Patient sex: F
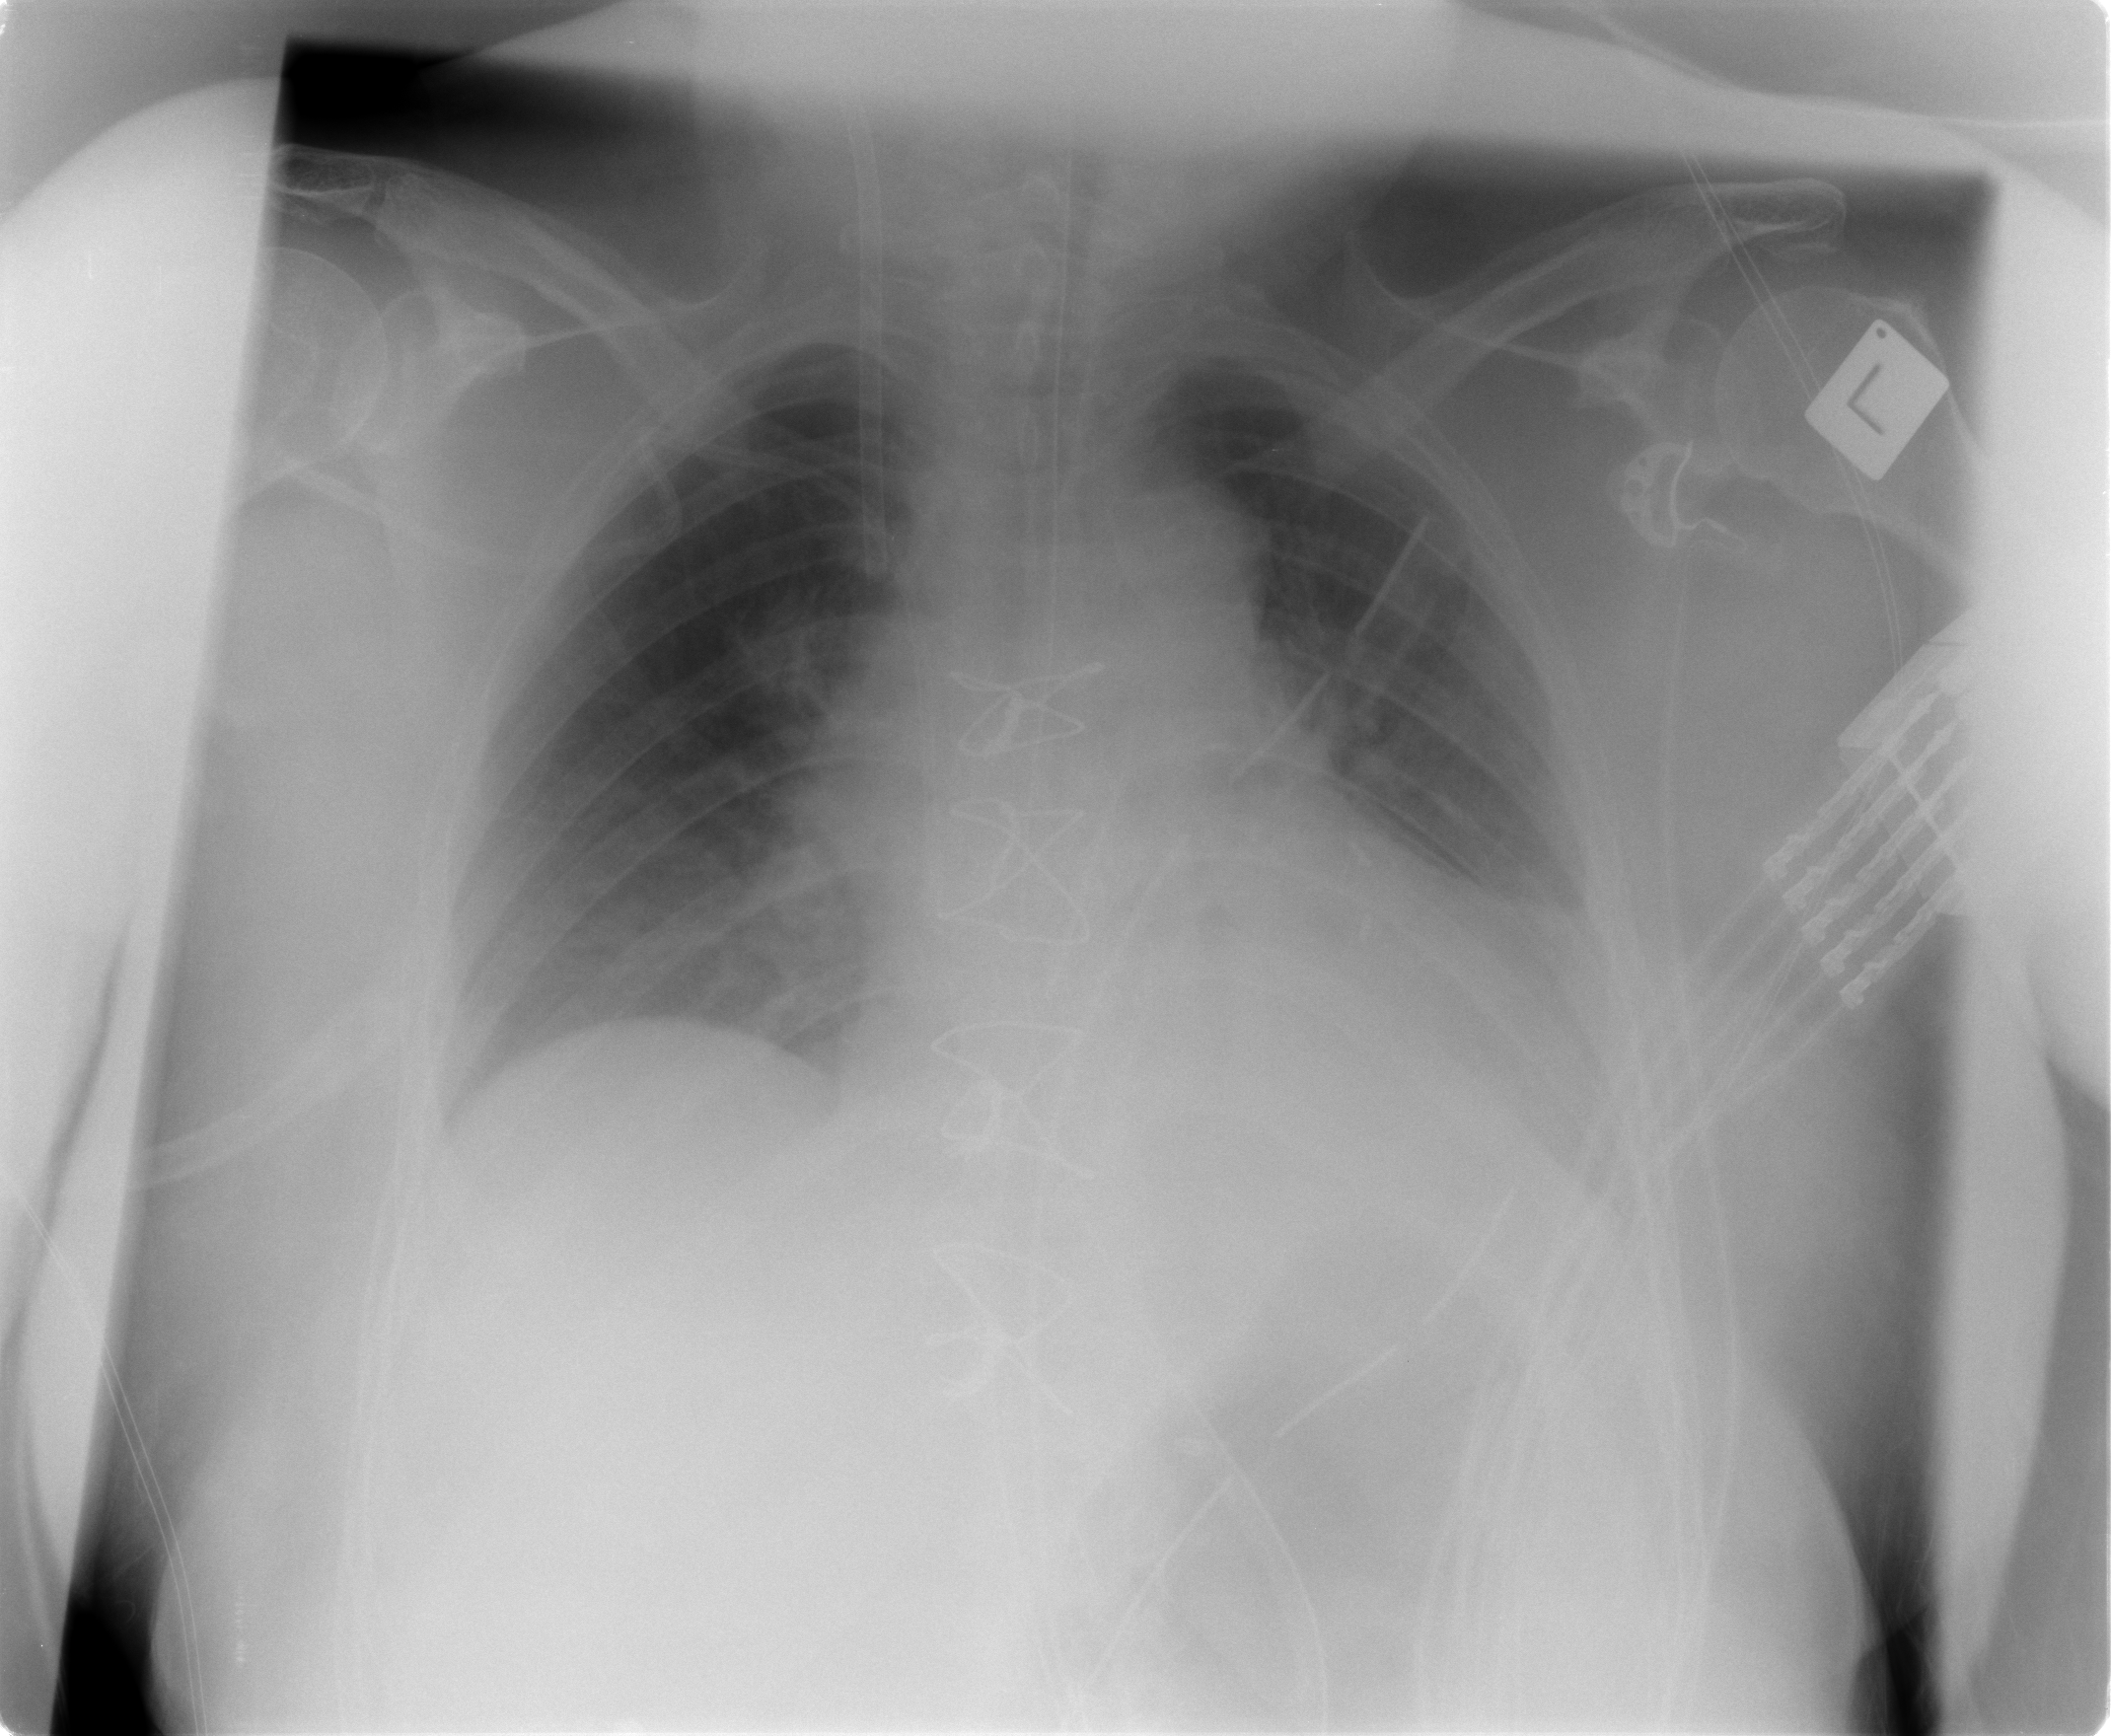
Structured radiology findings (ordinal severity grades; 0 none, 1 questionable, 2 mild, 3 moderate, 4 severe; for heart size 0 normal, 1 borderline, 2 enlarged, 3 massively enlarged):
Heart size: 0
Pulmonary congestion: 0
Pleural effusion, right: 0
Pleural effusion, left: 2
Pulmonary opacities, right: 0
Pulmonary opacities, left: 0
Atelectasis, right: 0
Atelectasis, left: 2